Interaction volume radius: 10 \u00c5
Interaction volume height: 10 \u00c5
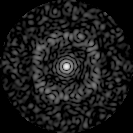
Disorder parameter: 0.8459